Question: how to get attendance for date range including all the date with no entry or exit transaction for all employees.
like if any employee has no transaction the record show that day, but with Absent in that day
and I need to apply this to all employees.
this is a sample data

I need the output to get all the days in date range even if there is no attendance for each employee.
I used this solution for (in) and (out) for employees,
<URL>
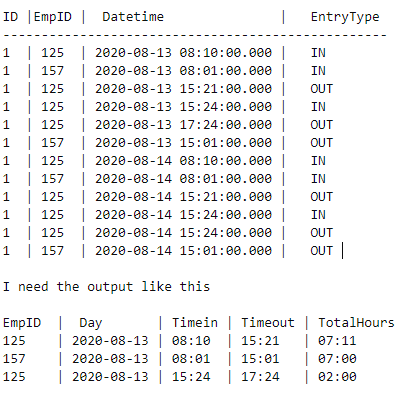
Answer: Create a Calendar table first. A simple one might look something like this:
'''
CREATE TABLE dbo.CalendarTable (CalendarDate date NOT NULL PRIMARY KEY,
CalenderYear AS DATEPART(YEAR, CalendarDate) PERSISTED,
CalenderMonth AS DATEPART(MONTH, CalendarDate) PERSISTED,
CalenderDay AS DATEPART(DAY, CalendarDate) PERSISTED,
CalenderMonthName AS DATENAME(MONTH, CalendarDate),
JulianDate AS DATEPART(YEAR,CalendarDate) * 1000 + DATEDIFF(DAY,DATEFROMPARTS(DATEPART(YEAR, CalendarDate),1,1),CalendarDate) + 1 PERSISTED); --Some example columns
WITH N AS(
SELECT N
FROM (VALUES(NULL),(NULL),(NULL),(NULL),(NULL),(NULL),(NULL),(NULL),(NULL),(NULL))N(N)),
Tally AS(
SELECT ROW_NUMBER() OVER (ORDER BY (SELECT NULL)) -1 AS I
FROM N N1, N N2, N N3, N N4, N N5, N N6),
Dates AS(
SELECT CONVERT(date,DATEADD(DAY, T.I, '<PHONE>')) AS CalendarDate
FROM Tally T)
INSERT INTO dbo.CalendarTable(CalendarDate)
SELECT CalendarDate
FROM Dates
WHERE CalendarDate < '21000101';
GO
'''
Then 'CROSS JOIN' that to your Employee Table, and then finally 'LEFT JOIN' to your Attendence table. Resulting in a query like this:
'''
SELECT CT.CalendarDate,
E.[Name],
CASE WHEN A.ID IS NULL THEN 'Absent' ELSE 'Present' END AS Attended
FROM dbo.CalendarTable CT
CROSS JOIN dbo.Employee E
LEFT JOIN dbo.Attendence A ON CT.CalendarDate = A.AttendenceDate
AND E.ID = A.EmployeeID
WHERE CT.CalendarDate >= '20200101'
AND CT.CalendarDAte <= '20200831';
'''